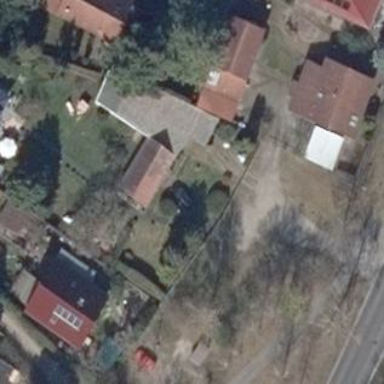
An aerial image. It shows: Detached building with gabled roof.